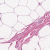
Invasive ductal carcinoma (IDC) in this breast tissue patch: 0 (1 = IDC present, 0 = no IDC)